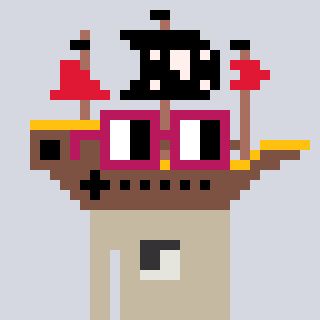
a pixel art character with square dark red glasses, a pirateship-shaped head and a bege-colored body on a cool background